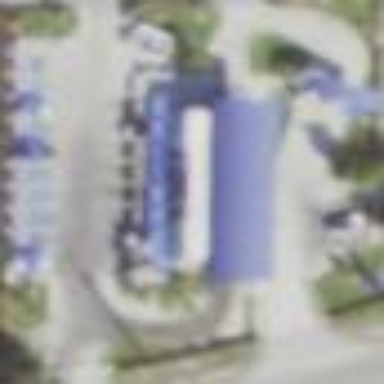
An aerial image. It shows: Car wash facility.